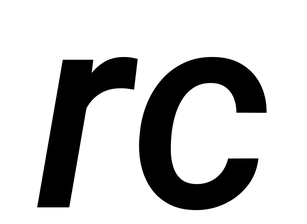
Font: Roboto-Italic_Medium_Italic